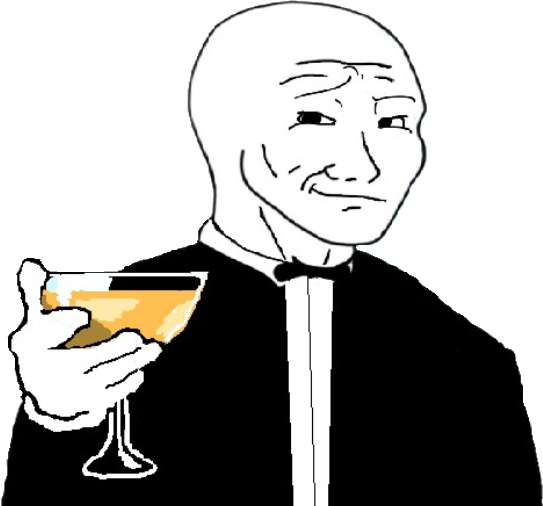
Label: 5_Smugjak